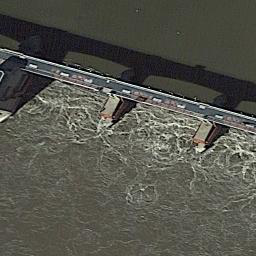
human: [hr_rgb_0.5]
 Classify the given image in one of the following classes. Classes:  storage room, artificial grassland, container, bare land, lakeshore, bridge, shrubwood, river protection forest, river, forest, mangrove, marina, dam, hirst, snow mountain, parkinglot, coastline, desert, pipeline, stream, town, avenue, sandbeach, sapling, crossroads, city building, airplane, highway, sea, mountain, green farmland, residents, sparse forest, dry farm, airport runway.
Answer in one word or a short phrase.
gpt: dam